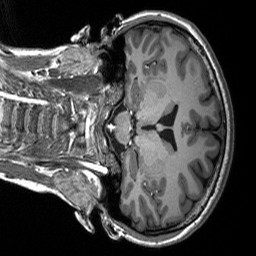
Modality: T1w
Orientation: coronal
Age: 26
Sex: female
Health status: healthy
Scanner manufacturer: siemens
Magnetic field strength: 3 T
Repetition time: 2.53 s
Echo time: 0.00219 s